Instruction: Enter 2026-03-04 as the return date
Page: home
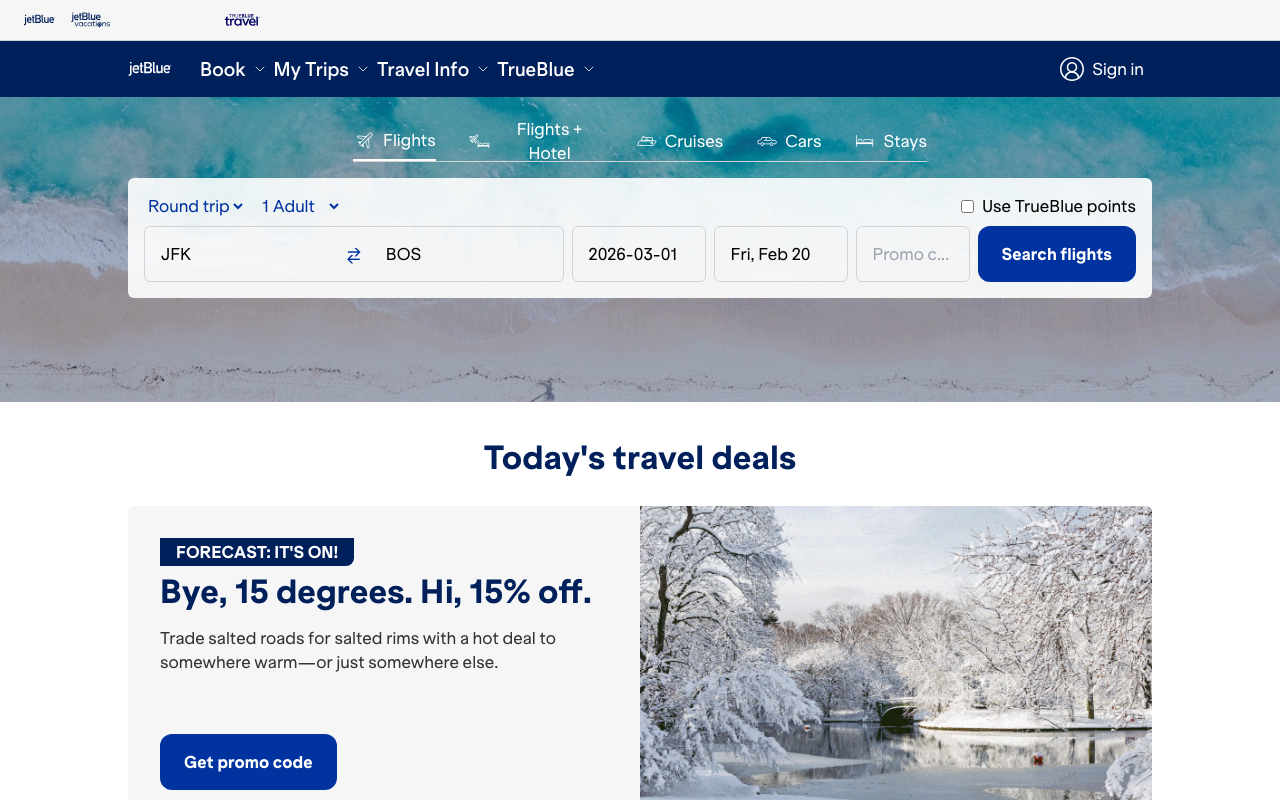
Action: type